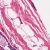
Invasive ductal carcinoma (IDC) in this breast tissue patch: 0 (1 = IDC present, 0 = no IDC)